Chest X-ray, PA view. Patient: 55 years old, sex F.
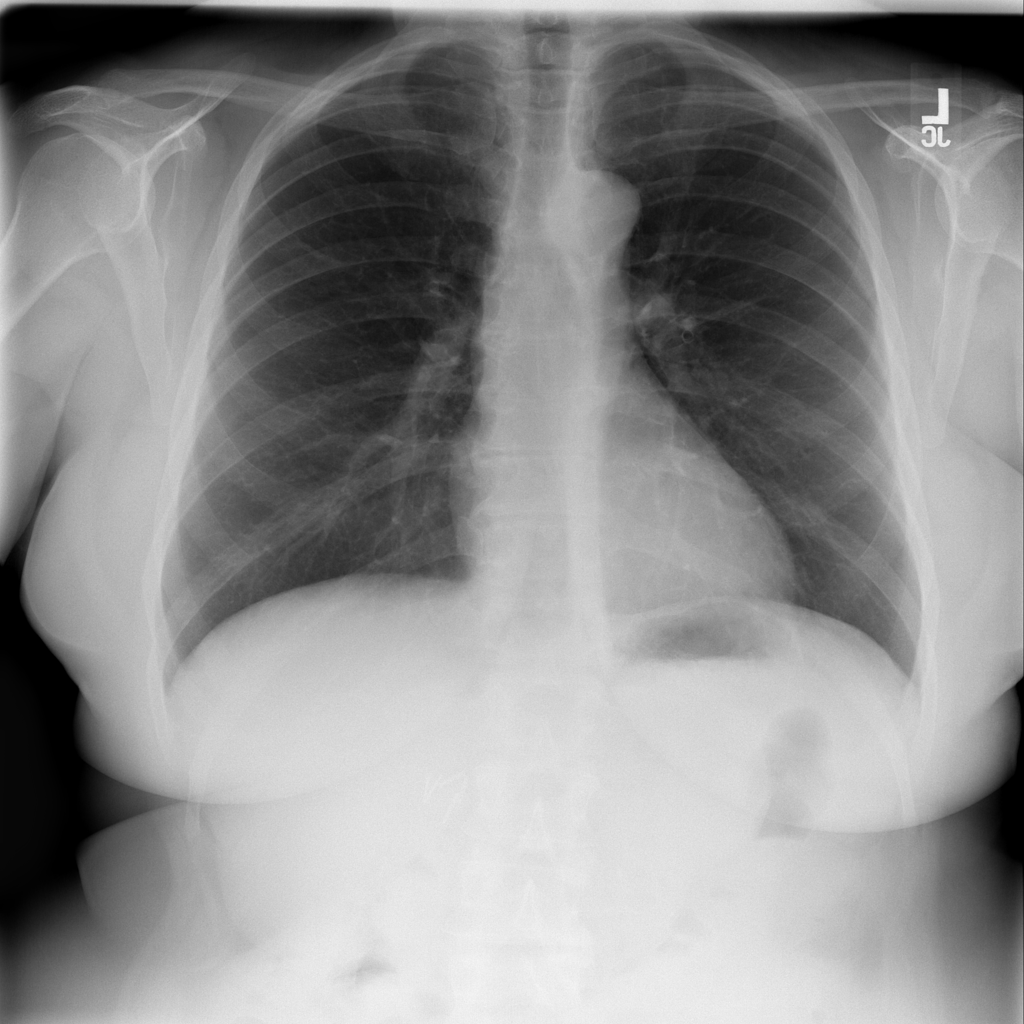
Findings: No Finding